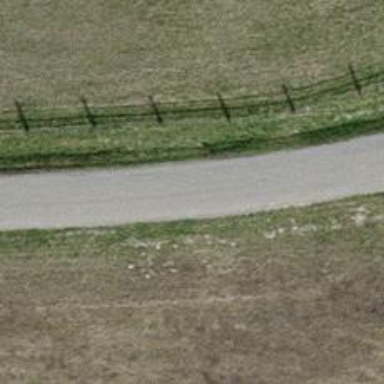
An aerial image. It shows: Unclassified road with asphalt surface and no sidewalk.